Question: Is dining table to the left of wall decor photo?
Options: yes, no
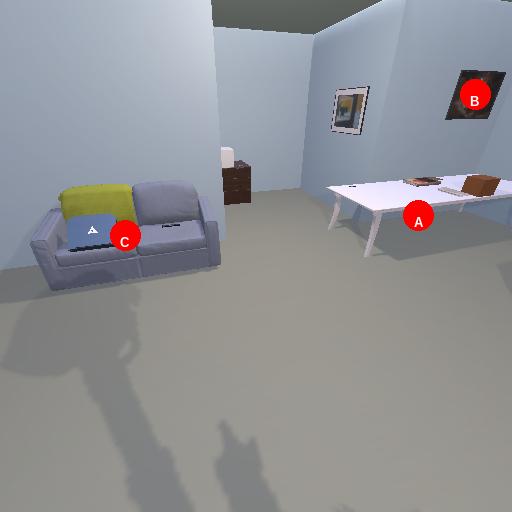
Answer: yes